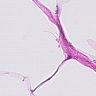
Metastatic tissue present: no